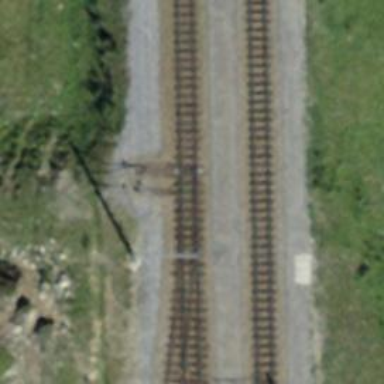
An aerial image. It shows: Railway switch.